Question: i have some problem about convert to grayscale using openCV in make the manual function.
And this is my code.
main.cpp
'''
unsigned int height, width;
int main(int argc, char** argv)
{
IplImage* image_input = cvLoadImage("duck.jpg", CV_LOAD_IMAGE_UNCHANGED);
IplImage* image_output = cvCreateImage(cvGetSize(image_input),IPL_DEPTH_8U,1);
unsigned char *h_out = (unsigned char*)image_output->imageData;
unsigned char *h_in = (unsigned char*)image_input->imageData;
width = image_input->width;
height = image_input->height;
h_grayscale(h_in, h_out);
cvShowImage("Original", image_input);
cvShowImage("CPU", image_output);
cvReleaseImage(&image_input);
cvReleaseImage(&image_output);
waitKey(0);
}
'''
in this my grayscale code.
'''
void h_grayscale( unsigned char* h_in, unsigned char* h_out)
{
for(int i=0;i<height;i++){
for(int j=0;j<width;j++){
int index = (i*j)*3;
double temp = 0.3*h_in[index]+0.6*h_in[index+1]+0.1*h_in[index+2];
h_out[i*j] = (unsigned char)temp;
}
}
'''
but the results are not performing as it should, it appears some noise in it.

I still have not found where the code that makes the error. :(
thx before.
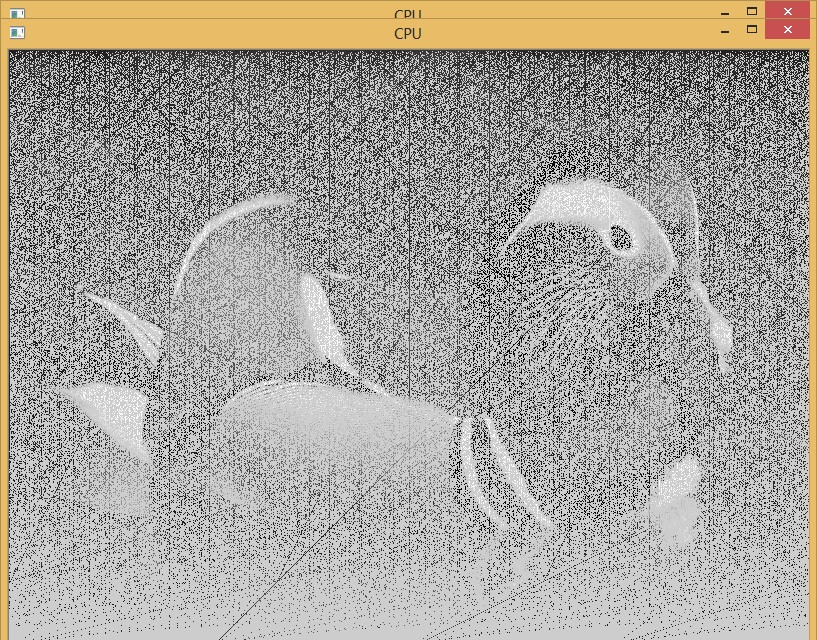
Answer: You are calculating the input and output indices incorrectly.
First point to remember while working with OpenCV images is that they are aligned, i.e. each row is padded at the end with some random values. So while calculating the linear index of a pixel in color and grayscale images, 'widthStep' should be used instead of 'width'.
The generic formula to calculate index of a pixel is:
'''
i * widthStep/sizeof(type) + (channels * j)
'''
Where 'i' is the row number, and 'j' is the column number.
Translating the above formula for the current case, the indices will be calculated as follows:
'''
int index = i * colorWidthStep + (3 * j);
'''
'''
h_out[i * grayWidthStep + j] = (unsigned char)temp;
'''
You may create 2 additional global variables 'colorWidthStep' and 'grayWidthStep' along with 'width' and 'height'. Initialize the variables as follows:
'''
width = image_input->width;
height = image_input->height;
colorWidthStep = image_input->widthStep;
grayWidthStep = image_output->widthStep;
'''